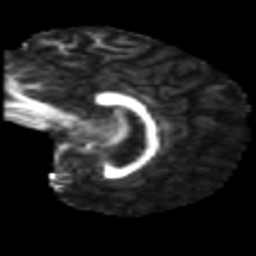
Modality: FA
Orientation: sagittal
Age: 47
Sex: male
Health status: healthy
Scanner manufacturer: philips
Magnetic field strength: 3 T
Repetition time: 10.019 s
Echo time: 0.07044 s